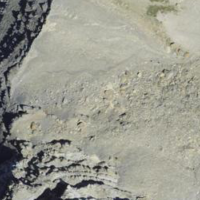
EUNIS habitat code: 48
Species observed at this site:
Doronicum grandiflorum